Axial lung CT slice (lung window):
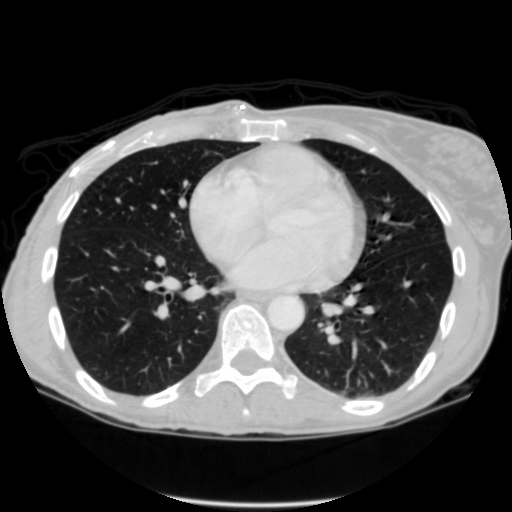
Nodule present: no